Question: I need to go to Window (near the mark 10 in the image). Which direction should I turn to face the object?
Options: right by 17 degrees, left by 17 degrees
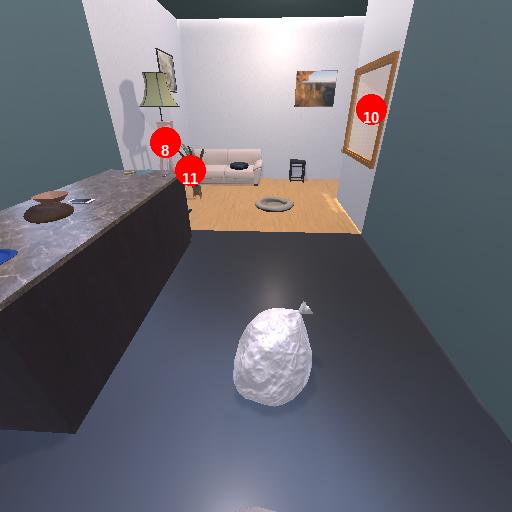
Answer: right by 17 degrees